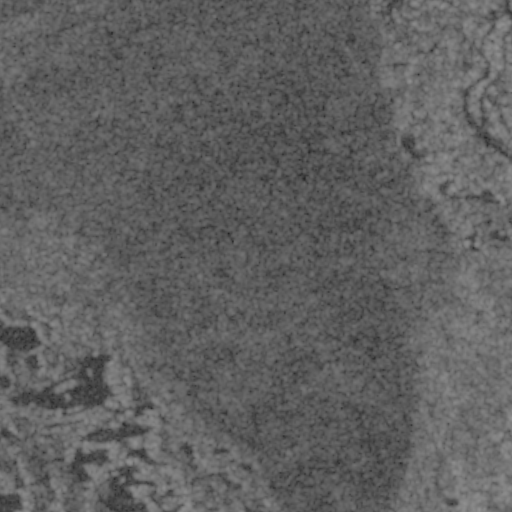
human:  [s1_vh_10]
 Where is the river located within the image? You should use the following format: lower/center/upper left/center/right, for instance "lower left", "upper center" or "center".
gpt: The river is located in the upper right of the image.
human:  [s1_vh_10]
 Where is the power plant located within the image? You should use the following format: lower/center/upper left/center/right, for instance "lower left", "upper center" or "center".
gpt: There is no power plant in the image.

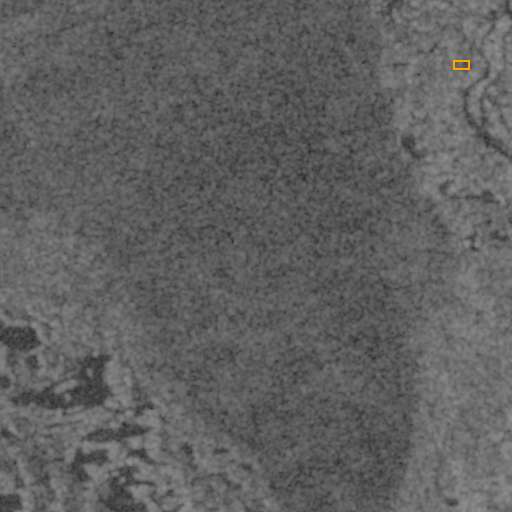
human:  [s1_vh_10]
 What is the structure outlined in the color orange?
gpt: The structure outlined in orange is a parking lot.
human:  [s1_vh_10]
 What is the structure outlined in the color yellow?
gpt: There is no yellow outline.